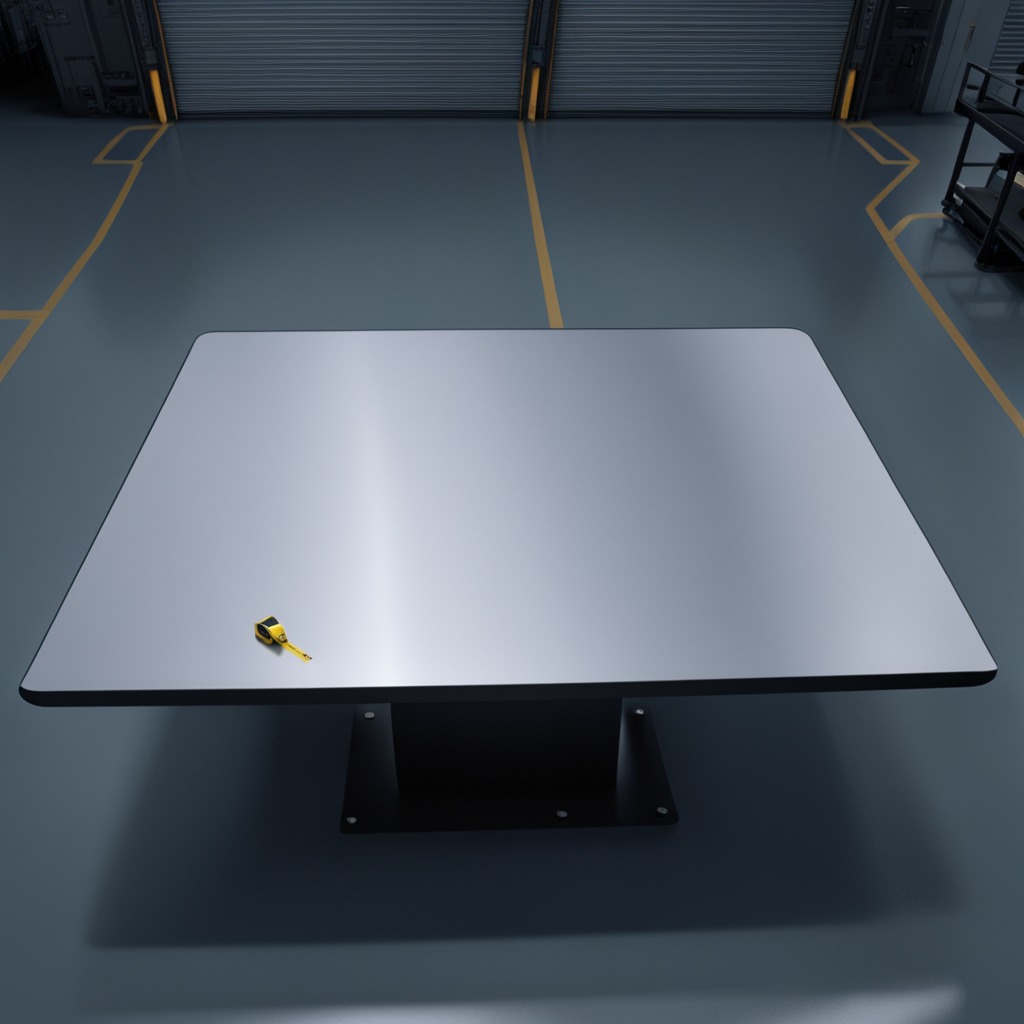
A measuring tape is lying on the tabletop.